Question: How do I add something like this with an extension, or by another way in VS Code?

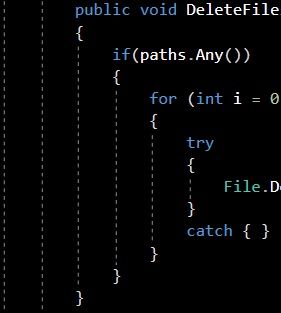
Answer: Settings >>
'''
"editor.renderIndentGuides": true,
'''